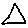
Label: triangle